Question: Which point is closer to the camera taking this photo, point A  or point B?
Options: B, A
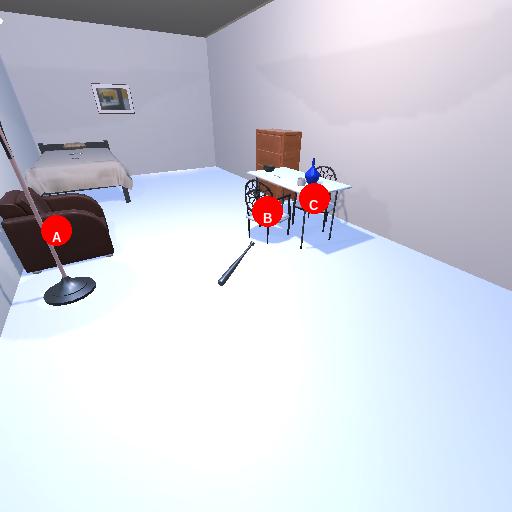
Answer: B